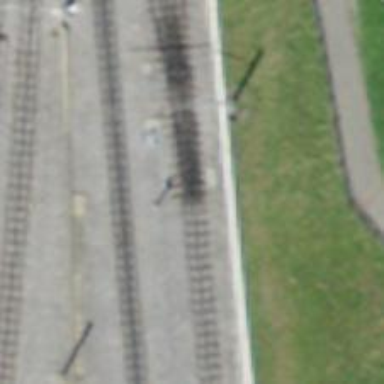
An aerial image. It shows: Railway switch.